Interaction volume radius: 10 \u00c5
Interaction volume height: 35 \u00c5
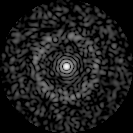
Disorder parameter: 0.8429